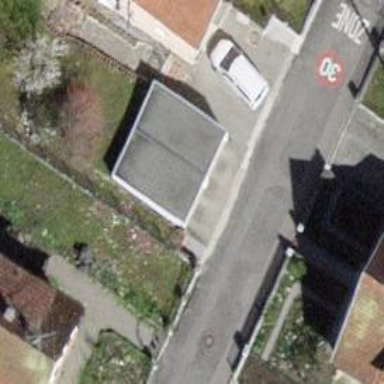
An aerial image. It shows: Garage.